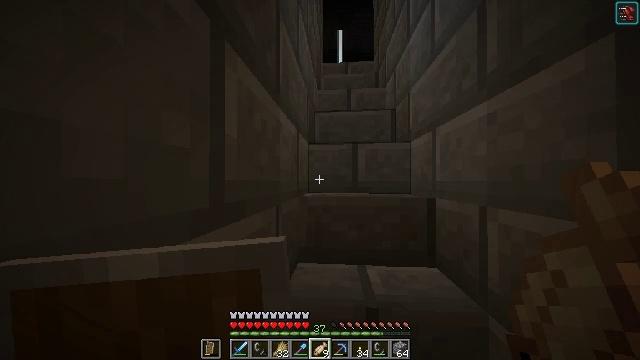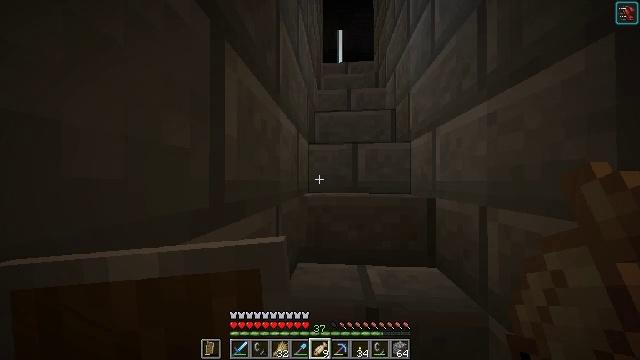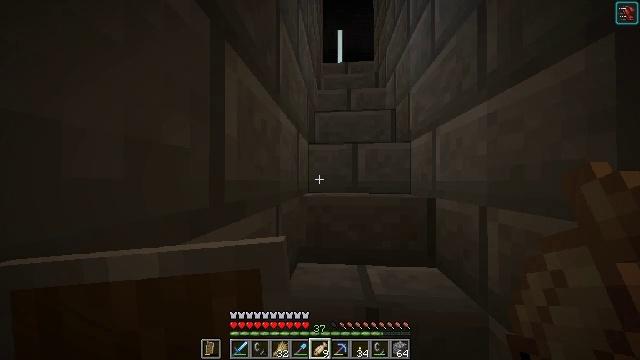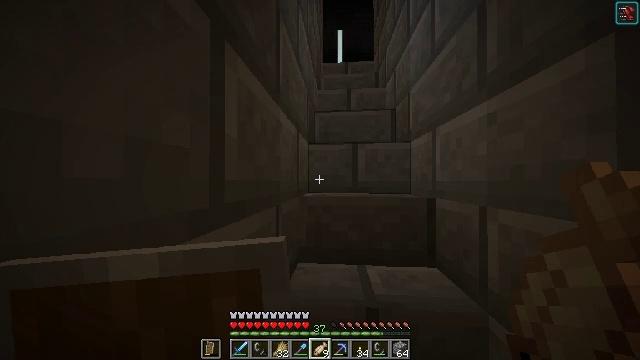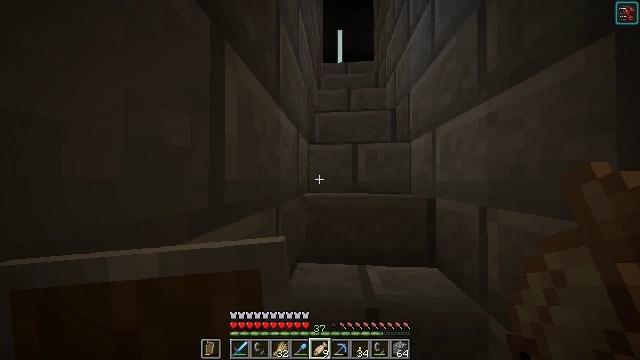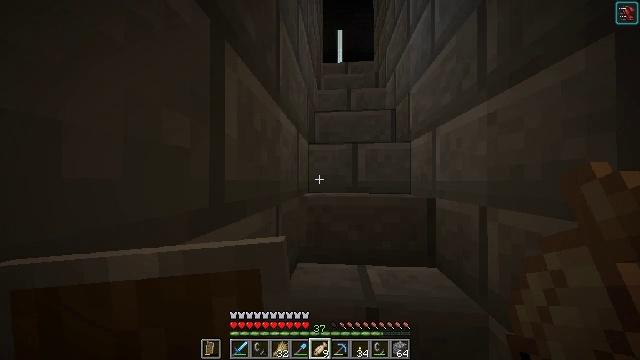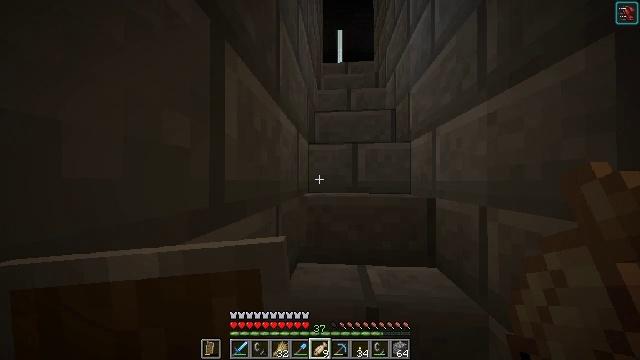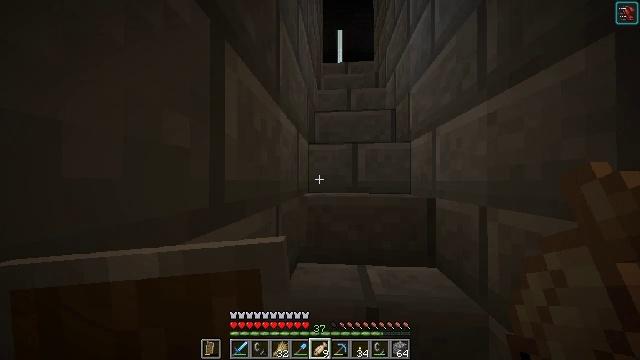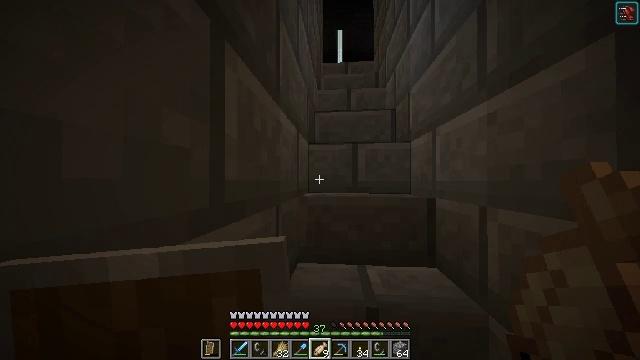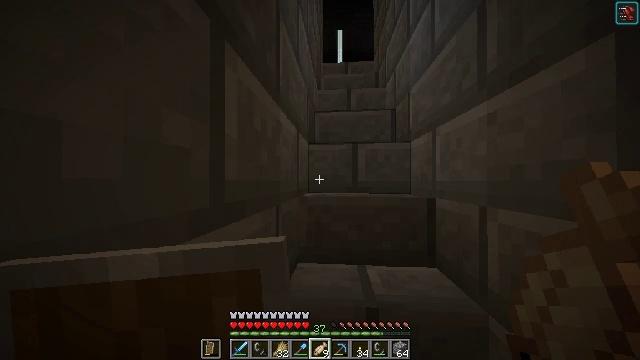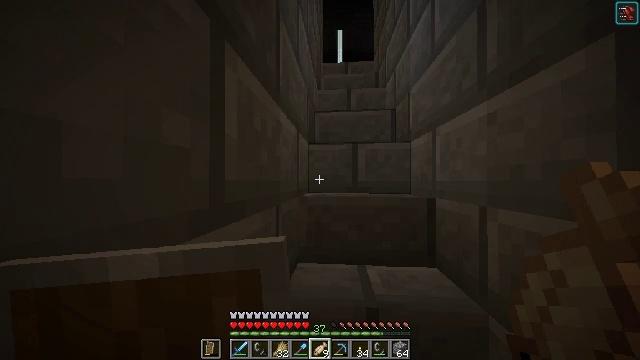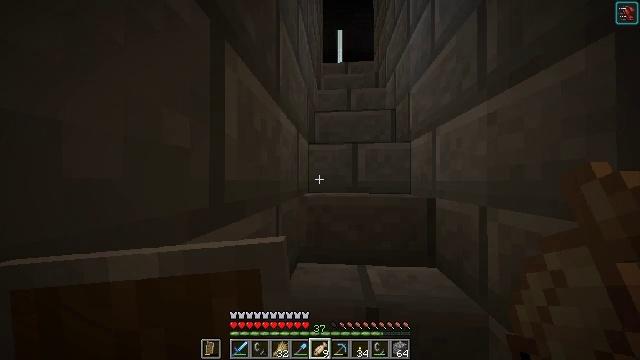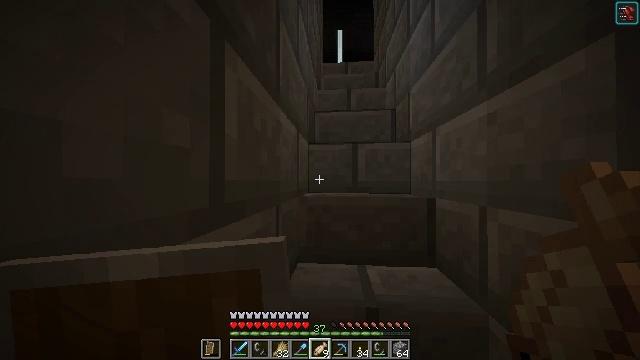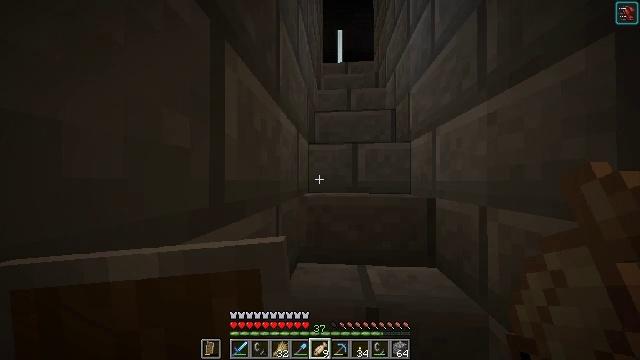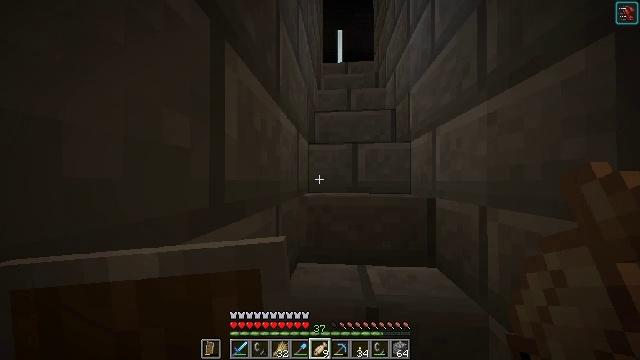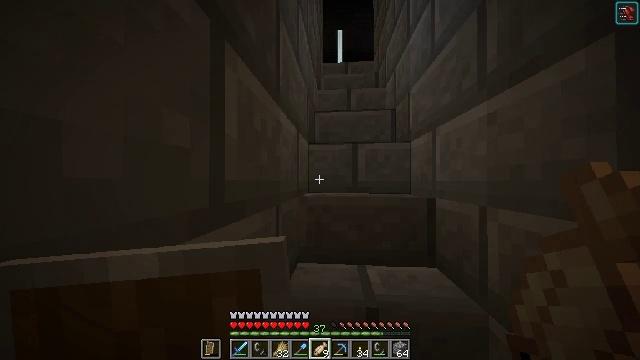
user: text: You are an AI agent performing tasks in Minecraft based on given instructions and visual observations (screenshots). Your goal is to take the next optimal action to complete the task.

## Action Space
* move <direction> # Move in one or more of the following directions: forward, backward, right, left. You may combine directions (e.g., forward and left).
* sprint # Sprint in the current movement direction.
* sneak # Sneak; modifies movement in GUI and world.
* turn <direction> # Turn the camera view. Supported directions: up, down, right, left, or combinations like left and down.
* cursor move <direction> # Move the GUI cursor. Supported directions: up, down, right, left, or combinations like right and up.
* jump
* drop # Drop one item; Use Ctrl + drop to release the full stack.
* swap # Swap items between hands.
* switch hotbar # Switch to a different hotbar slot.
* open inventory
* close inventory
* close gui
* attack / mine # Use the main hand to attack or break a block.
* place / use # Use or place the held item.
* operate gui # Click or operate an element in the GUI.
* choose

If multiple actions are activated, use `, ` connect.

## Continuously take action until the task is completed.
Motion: motion action
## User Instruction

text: Craft some polished blackstone with a crafting table.
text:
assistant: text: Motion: no_op
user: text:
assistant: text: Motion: no_op
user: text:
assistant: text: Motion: no_op
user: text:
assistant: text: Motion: no_op
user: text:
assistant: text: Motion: no_op
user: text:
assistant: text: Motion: no_op
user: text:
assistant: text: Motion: no_op
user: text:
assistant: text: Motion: no_op
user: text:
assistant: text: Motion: no_op
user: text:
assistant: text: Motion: no_op
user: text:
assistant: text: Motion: no_op
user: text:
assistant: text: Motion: no_op
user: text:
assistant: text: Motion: no_op
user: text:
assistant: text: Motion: no_op
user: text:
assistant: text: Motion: no_op
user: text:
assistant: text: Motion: no_op
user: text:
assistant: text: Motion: no_op
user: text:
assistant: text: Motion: no_op
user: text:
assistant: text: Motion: no_op
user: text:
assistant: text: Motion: no_op
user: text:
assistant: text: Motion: no_op
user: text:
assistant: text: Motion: no_op
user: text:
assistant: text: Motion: no_op
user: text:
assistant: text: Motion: no_op
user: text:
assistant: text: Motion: no_op
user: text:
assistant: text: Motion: no_op
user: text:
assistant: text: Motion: no_op
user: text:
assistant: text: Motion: no_op
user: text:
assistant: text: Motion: no_op
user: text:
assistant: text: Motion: no_op